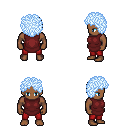
a pixel art fantasy rpg character, male body template, human, dark skin, maroon tunic, red pants, white cyan curly afro hairstyle, four views (front, back, left, right), 2x2 character sprite sheet, small pixel art, hard edges, no anti-aliasing